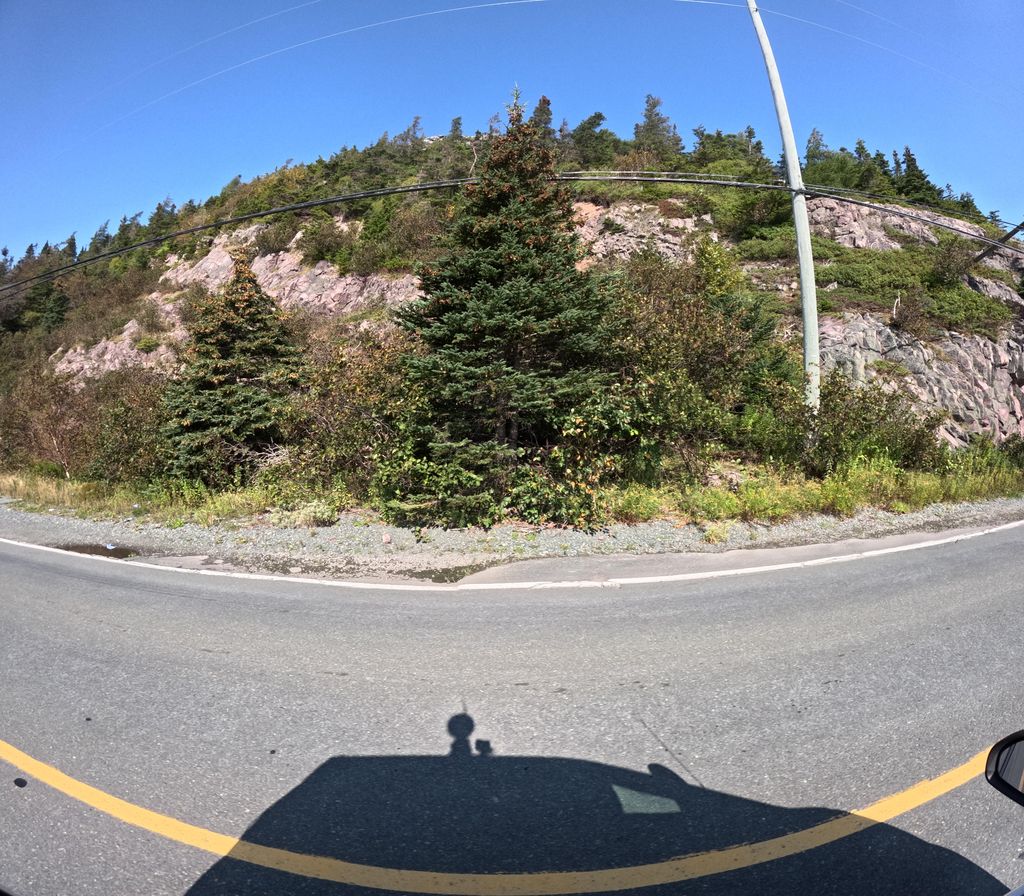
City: st_johns